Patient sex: M
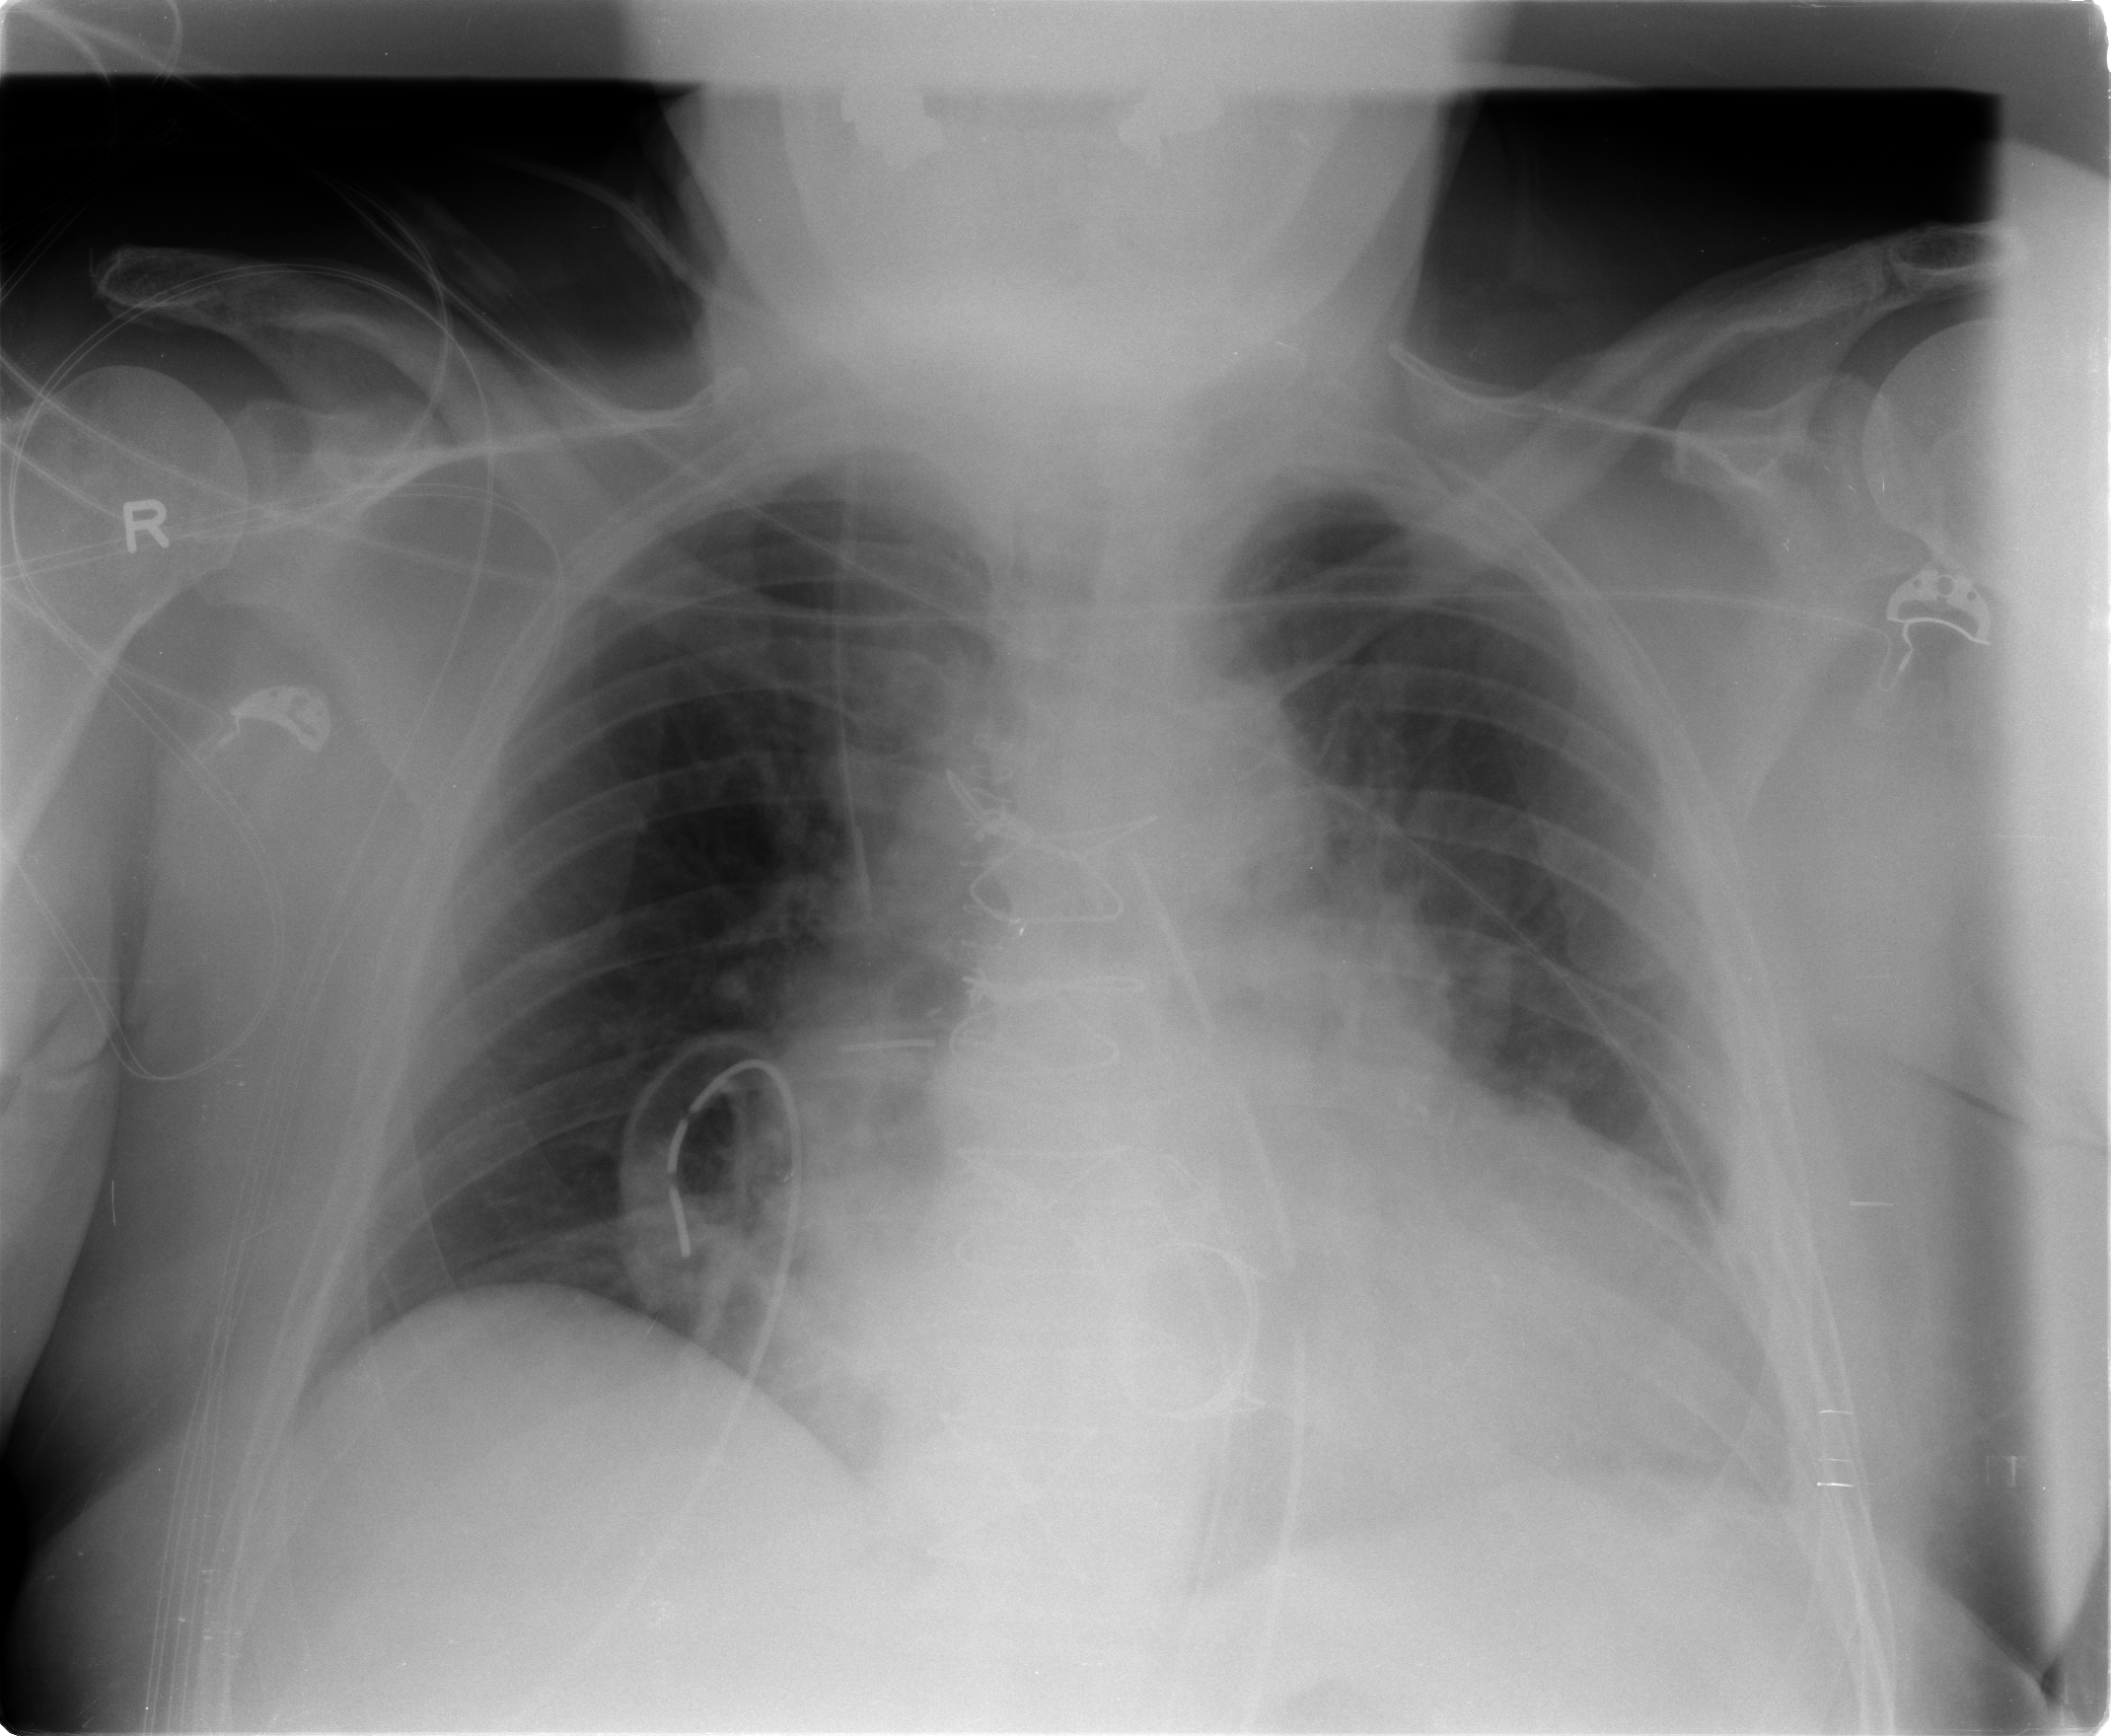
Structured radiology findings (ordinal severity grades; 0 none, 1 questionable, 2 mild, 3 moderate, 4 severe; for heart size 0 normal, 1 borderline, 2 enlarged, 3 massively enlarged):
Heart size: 2
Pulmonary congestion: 2
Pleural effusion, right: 0
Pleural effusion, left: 2
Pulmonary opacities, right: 0
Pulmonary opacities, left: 0
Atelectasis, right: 2
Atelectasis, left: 2